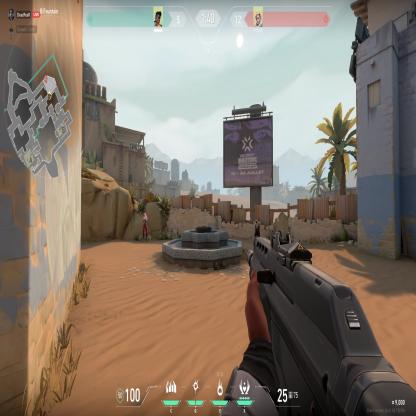
Label: enemy